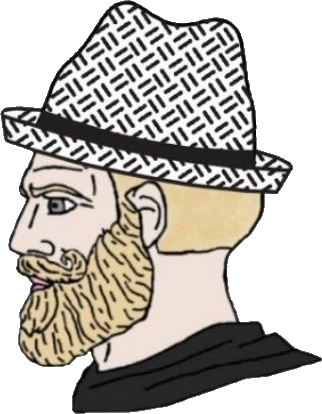
Label: 4_Yes_Chad